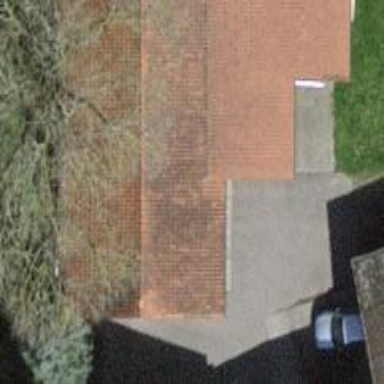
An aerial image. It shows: Shed building.